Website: macys
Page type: customer-info-address
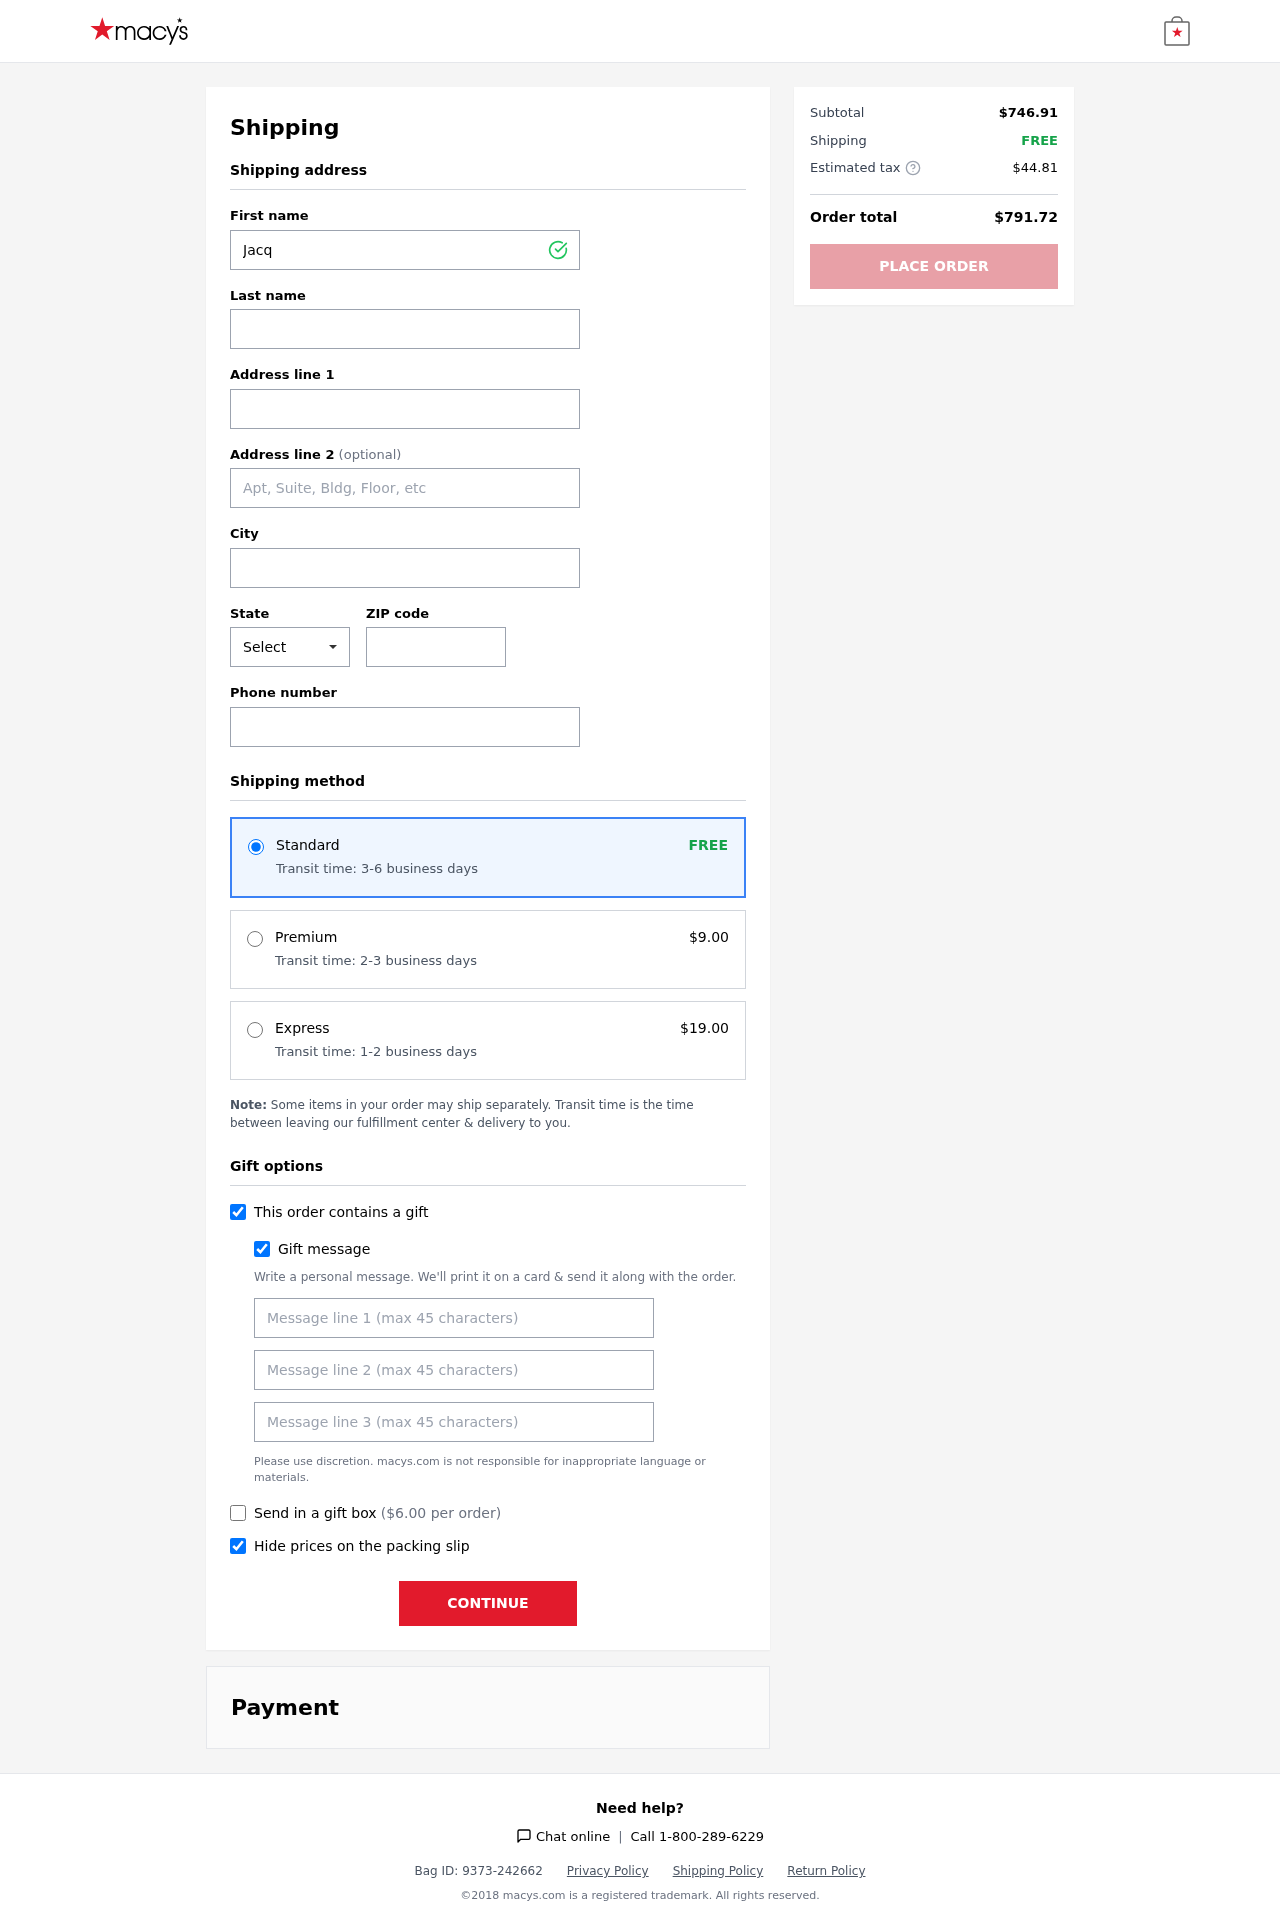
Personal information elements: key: PII_CITY
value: East Abigailfort
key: PII_FIRSTNAME
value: Jacqueline
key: PII_GIFT_MESSAGE
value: Hey Bryan! I thought this beautiful rug would be the perfect touch for your space—just like you, it adds warmth and style. Can’t wait to see it brighten up your home!  Jacqueline
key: PII_LASTNAME
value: Price
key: PII_PHONE
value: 5169008889
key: PII_POSTCODE
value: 22498
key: PII_STATE_ABBR
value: IA
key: PII_STREET
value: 6134 Erica Parks
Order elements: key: ORDER_SHIPPING_STANDARD
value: FREE
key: ORDER_SHIPPING_STANDARD_TIME
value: Transit time: 3-6 business days
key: ORDER_SHIPPING_PREMIUM
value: $9.00
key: ORDER_SHIPPING_PREMIUM_TIME
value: Transit time: 2-3 business days
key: ORDER_SHIPPING_EXPRESS
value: $19.00
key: ORDER_SHIPPING_EXPRESS_TIME
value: Transit time: 1-2 business days
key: ORDER_GIFT_BOX_FEE
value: $6.00
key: ORDER_SUBTOTAL
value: $746.91
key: ORDER_SHIPPING_COST
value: FREE
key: ORDER_TAX
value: $44.81
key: ORDER_TOTAL
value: $791.72